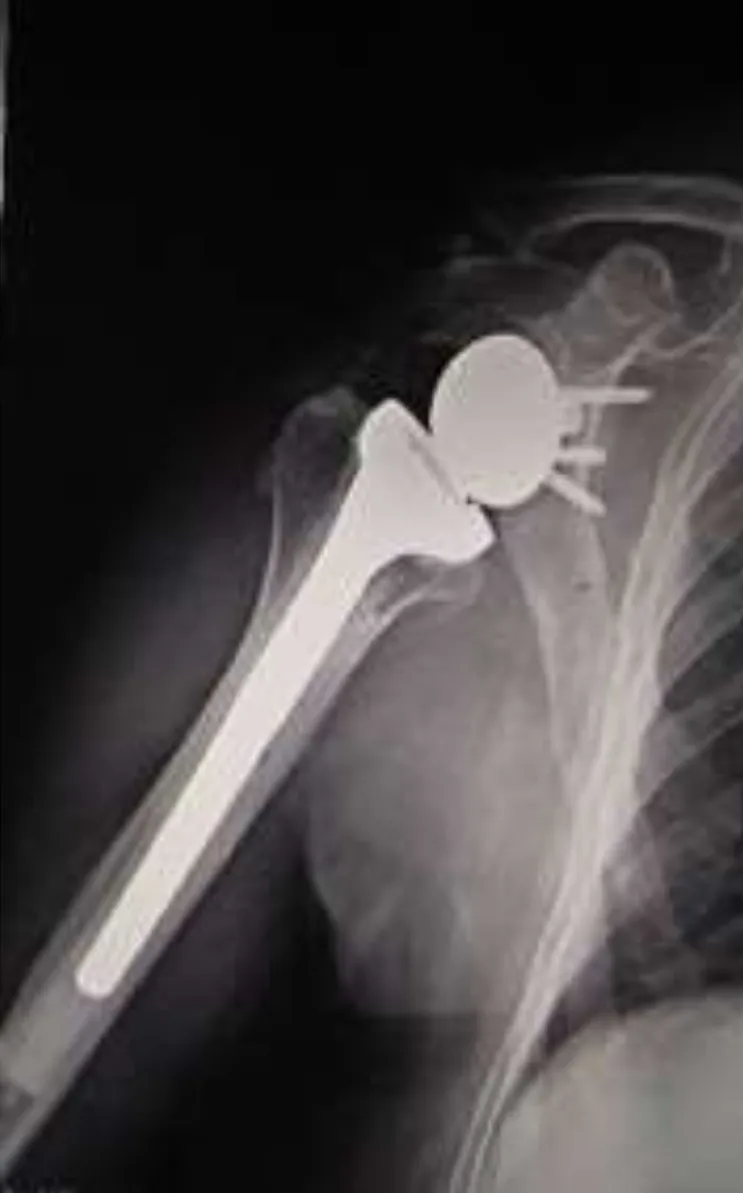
Postoperative radiographs of the RTSA.
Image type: radiology (x_ray)